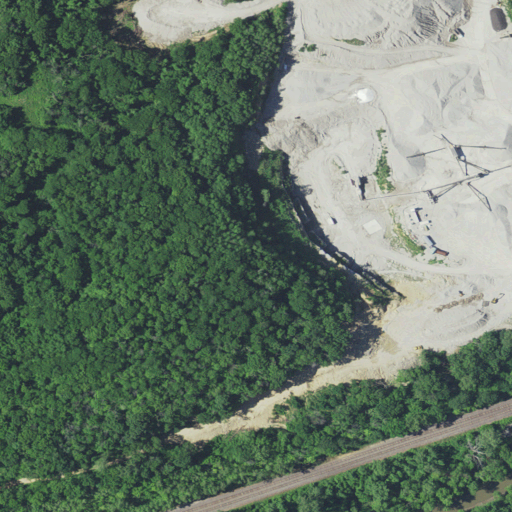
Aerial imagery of mountain in Missouri named Arsenal Hill containing deciduous forest, barren land, pasture, woody wetlands, grassland, and low intensity development